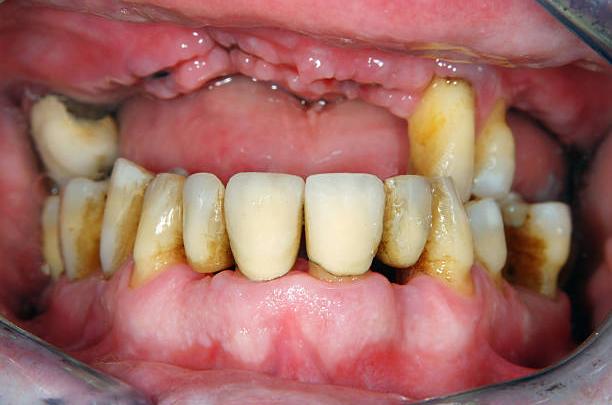
Condition: Gingivitis